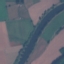
Land use / land cover class: River